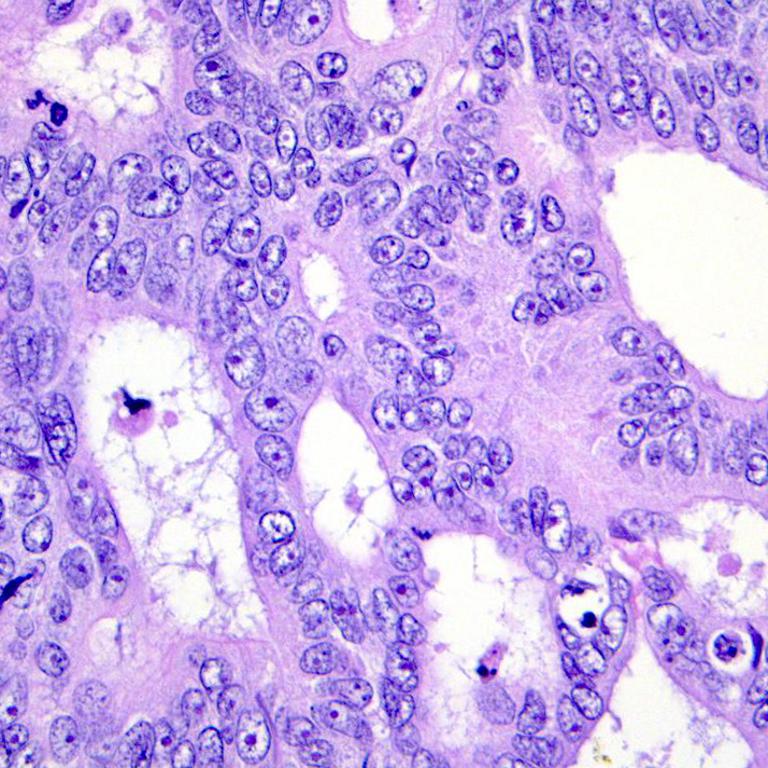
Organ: colon
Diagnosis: adenocarcinomas